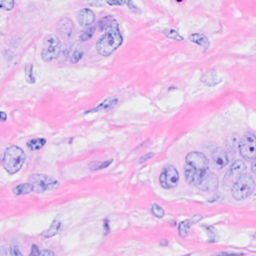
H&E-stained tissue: Breast